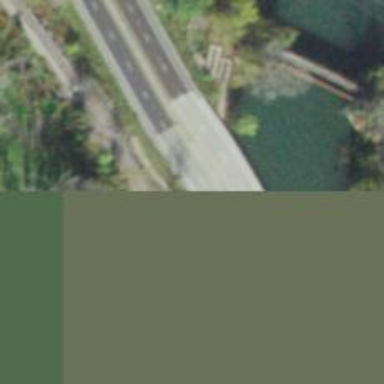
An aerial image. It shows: Trail footway on bridge.